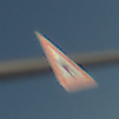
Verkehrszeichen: FlugbetriebRechts
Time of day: SunriseSunset
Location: Outdoor (Nature)
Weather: Clear
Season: NotSpecified
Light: Natural